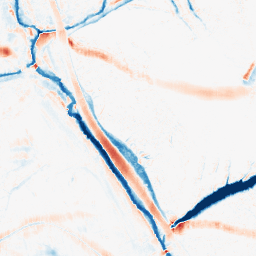
Category: morphological
Decomposition family: morphological_ellipse
Decomposition parameters: operation: average
width: 20
height: 10
Upsampling method: sinc_blackman
Upsampling parameters: scale: 2
kernel_size: 8
Upsampling scale: 2